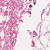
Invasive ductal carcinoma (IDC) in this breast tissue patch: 0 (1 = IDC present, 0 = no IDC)